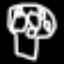
Label: mushroom